Aerial crown-view tile of a tropical tree (Barro Colorado Island, Panama), acquired 20241014:
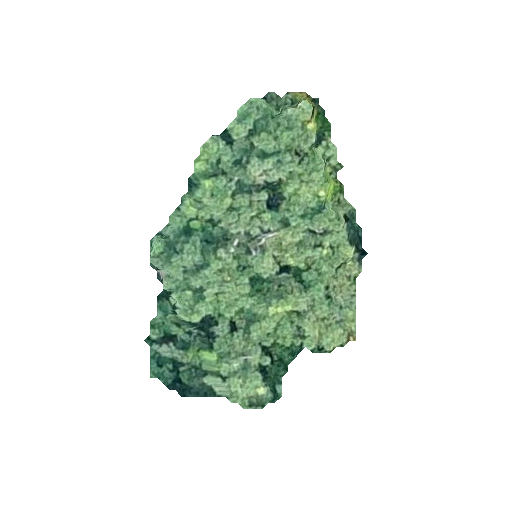
Species: Lonchocarpus heptaphyllus
GBIF accepted scientific name: Lonchocarpus heptaphyllus
Crown area: 75.345 m²